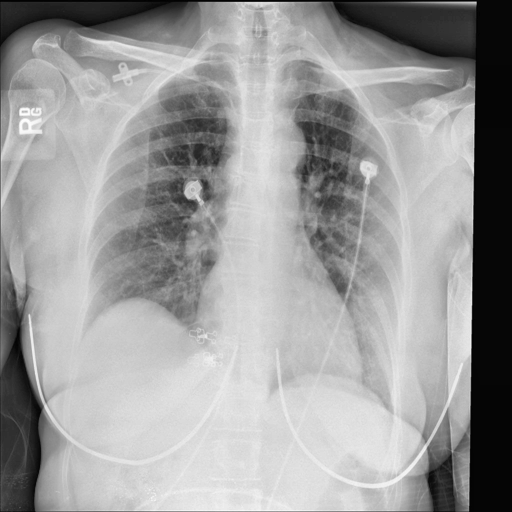
Finding: NORMAL